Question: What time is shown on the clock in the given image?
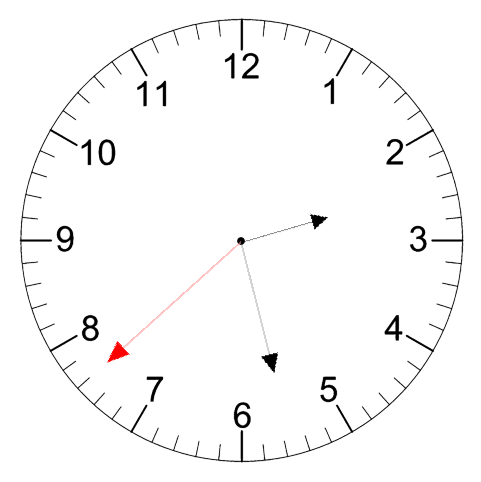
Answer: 02:27:38